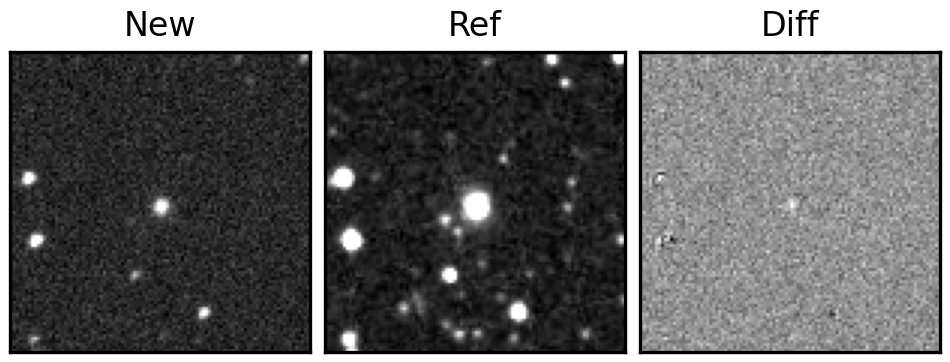
Label: real